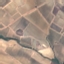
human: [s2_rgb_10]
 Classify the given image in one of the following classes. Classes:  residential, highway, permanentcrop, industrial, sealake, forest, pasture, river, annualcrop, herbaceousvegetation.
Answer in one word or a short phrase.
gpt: PermanentCrop